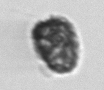
Label: Syracosphaera_pulchra